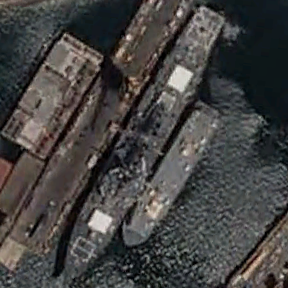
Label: destroyer